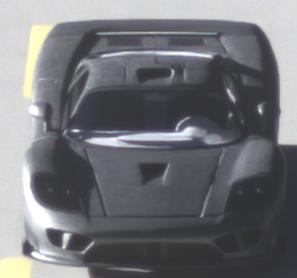
Make: Saleen
Model: S7
Detailed model: -
Model produced from: 2000
Model produced until: 2008
Doors: 2
Color: gray
Road condition: dry road
Daytime: morning or afternoon
Contrast: medium contrast